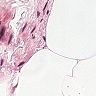
Metastatic tissue present: no